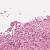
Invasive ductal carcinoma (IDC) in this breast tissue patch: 1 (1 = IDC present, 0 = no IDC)